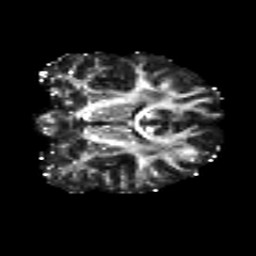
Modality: FA
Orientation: coronal
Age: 20
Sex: female
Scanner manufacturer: siemens
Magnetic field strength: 3 T
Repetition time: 8.8 s
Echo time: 0.085 s